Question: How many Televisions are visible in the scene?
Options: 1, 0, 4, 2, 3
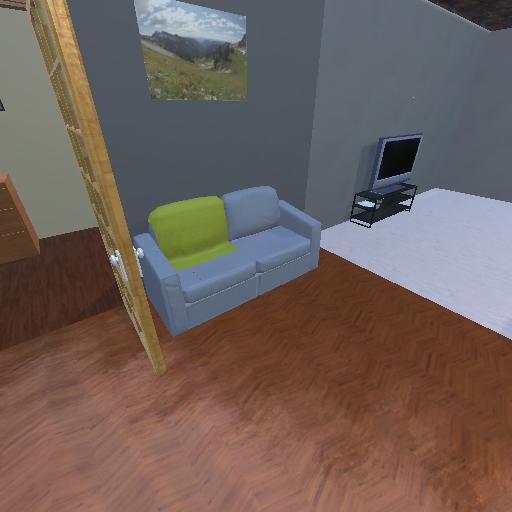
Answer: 1